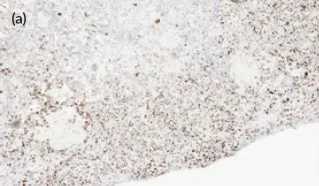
Photomicrographs of the immunohistochemical stains (CK AE1/3, CD 30, vimentin), and histochemical stains (reticulin) of the tumour cells. (a): Immunohistochemical staining (x40 magnification) shows reactivity for CK AE1/3.
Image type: pathology (immunostaining)